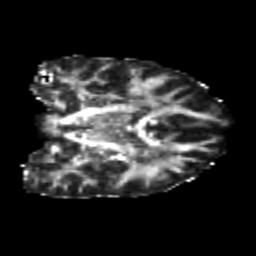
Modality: FA
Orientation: coronal
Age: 24
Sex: female
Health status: healthy
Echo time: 0.074 s